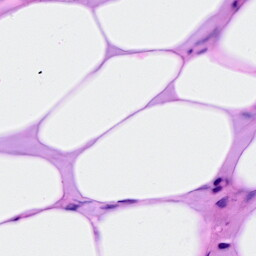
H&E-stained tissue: Breast